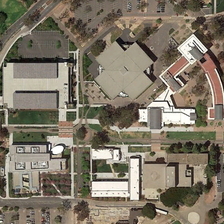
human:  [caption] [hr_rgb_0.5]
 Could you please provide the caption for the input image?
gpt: several buildings and some green trees are in a school .

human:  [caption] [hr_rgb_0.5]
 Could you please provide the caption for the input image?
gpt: several buildings and some green trees are in a school .

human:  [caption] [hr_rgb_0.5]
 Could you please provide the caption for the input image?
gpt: several buildings and some green trees are in a school .

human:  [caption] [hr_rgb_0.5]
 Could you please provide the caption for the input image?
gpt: several buildings and some green trees are in a school .

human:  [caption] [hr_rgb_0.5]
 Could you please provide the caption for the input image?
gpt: several buildings and some green trees are in a school .